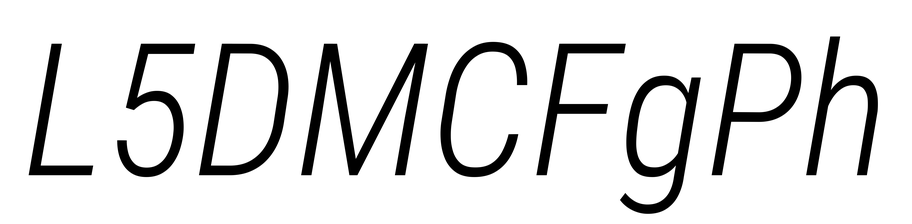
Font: Roboto-Italic_Condensed_Light_Italic